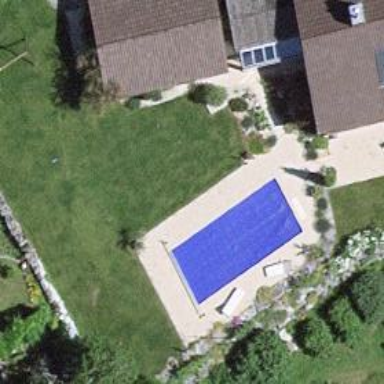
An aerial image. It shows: Swimming pool located in leisure land.